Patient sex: M
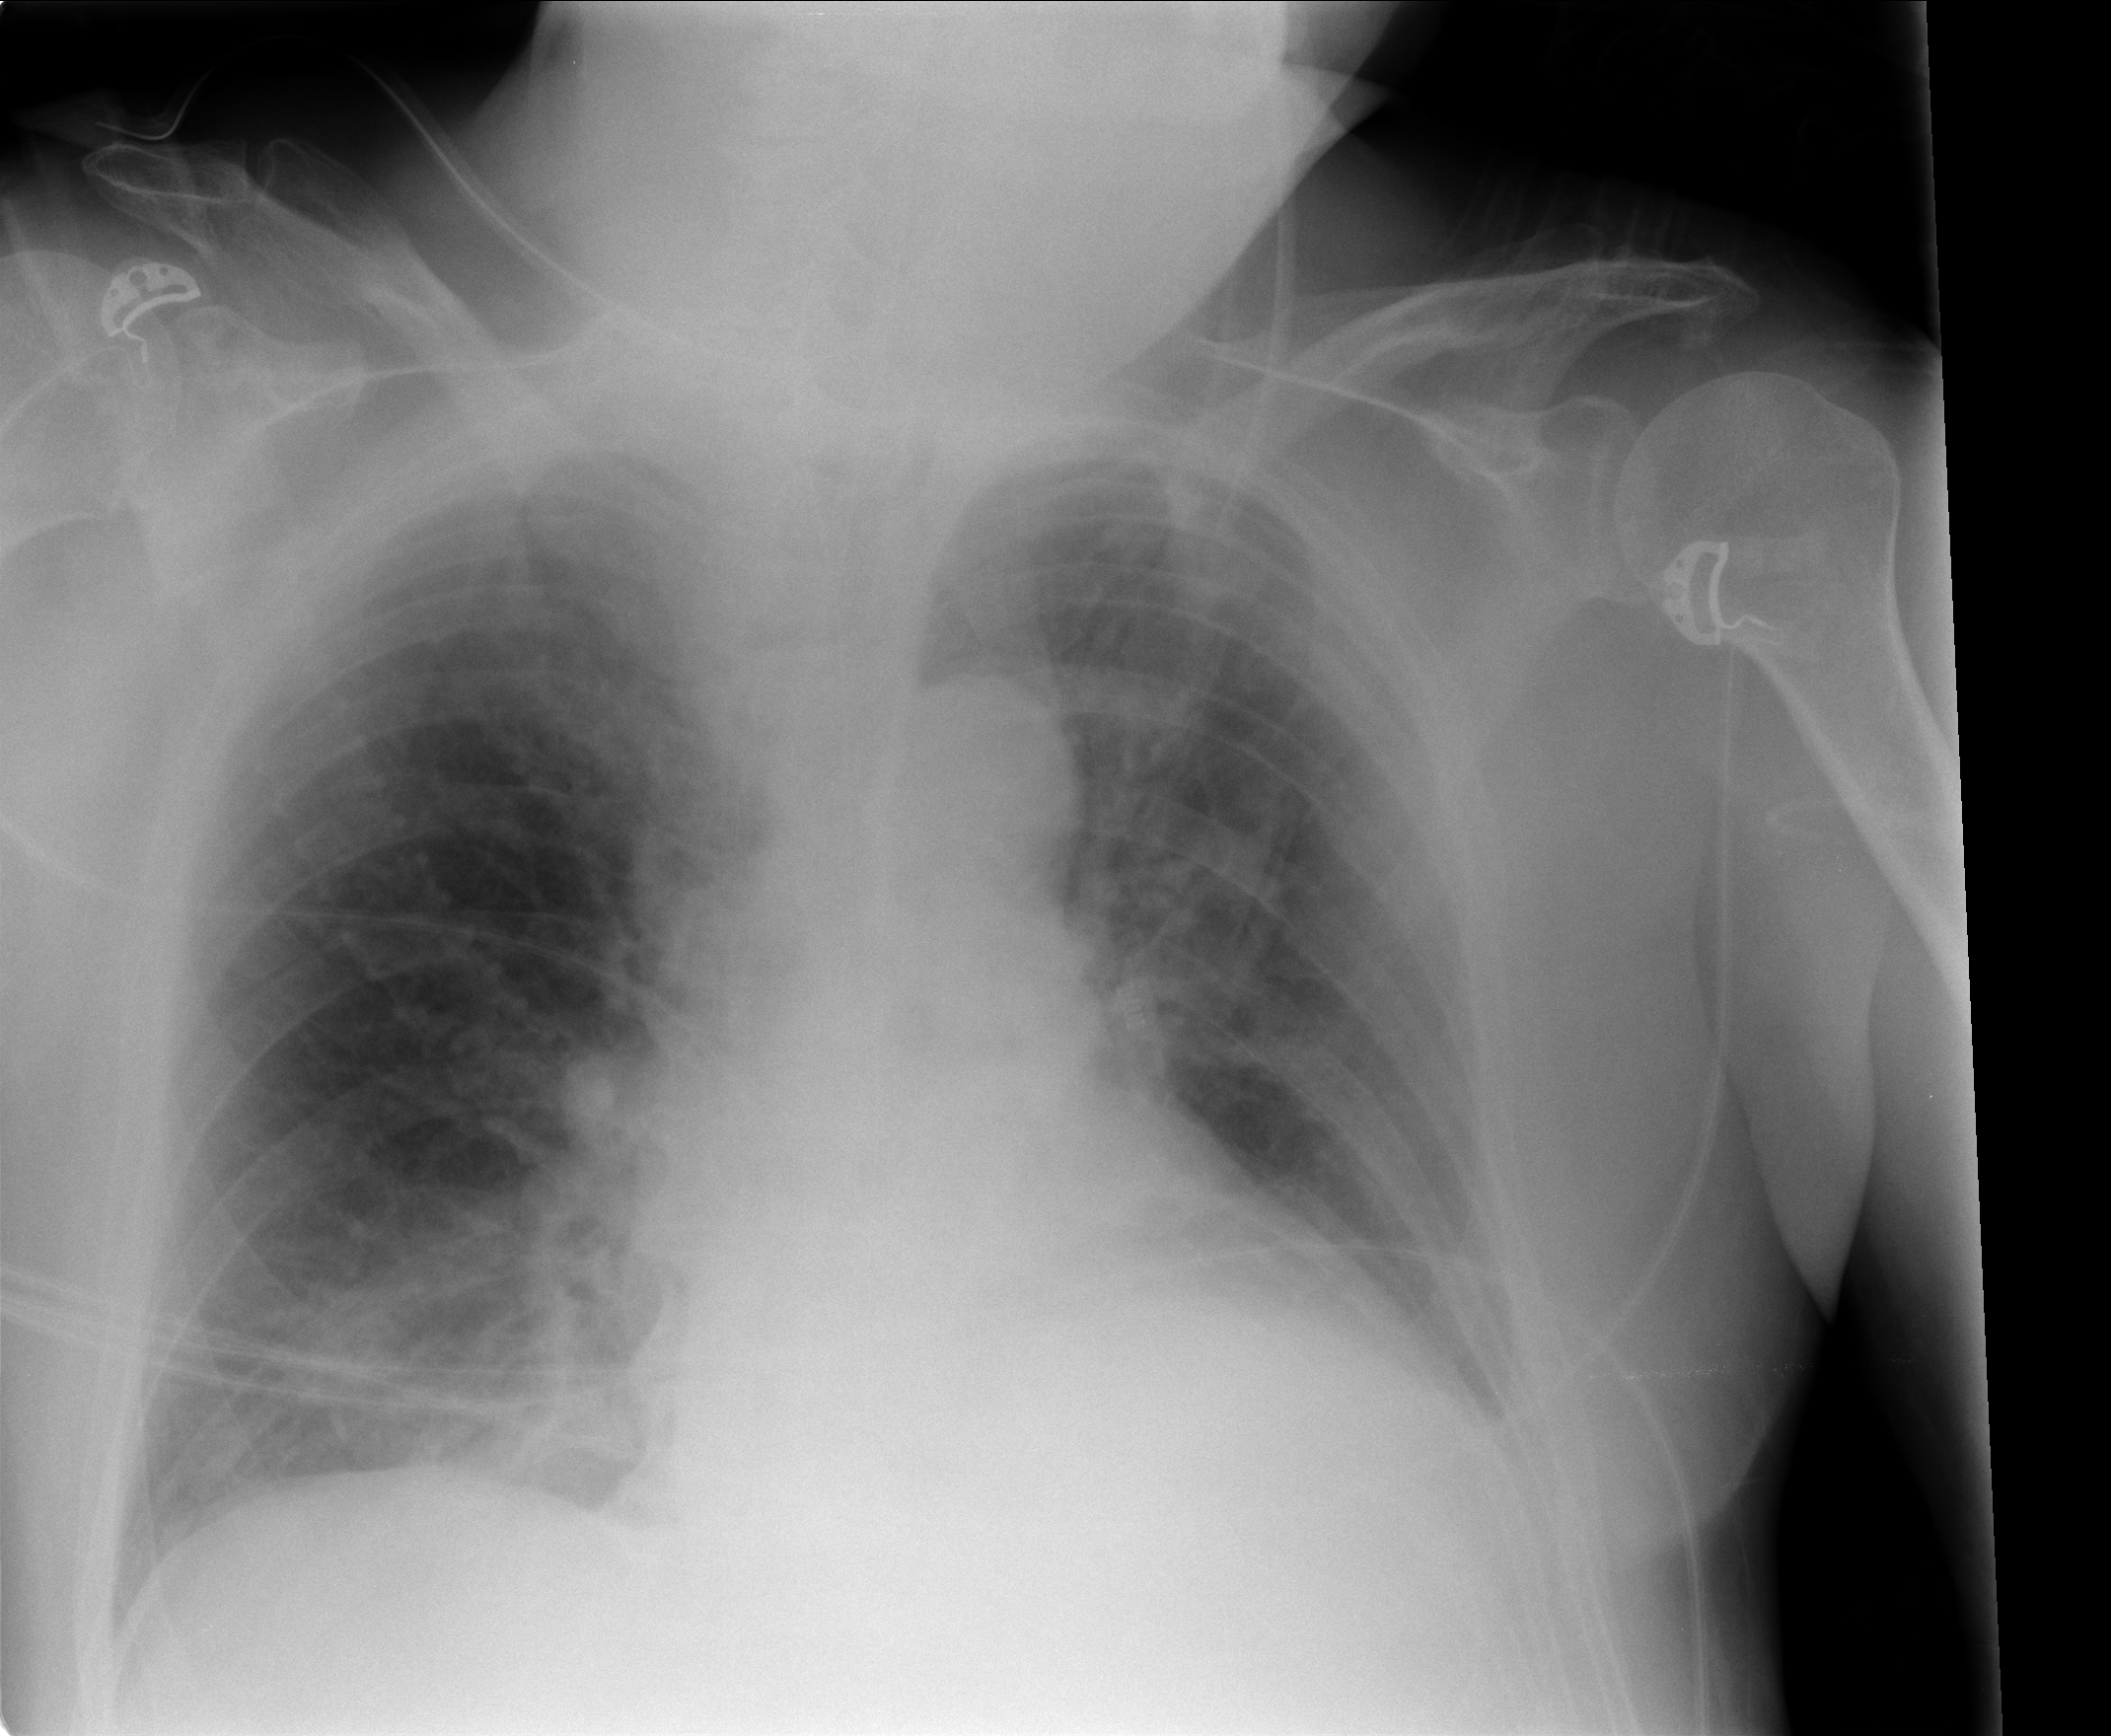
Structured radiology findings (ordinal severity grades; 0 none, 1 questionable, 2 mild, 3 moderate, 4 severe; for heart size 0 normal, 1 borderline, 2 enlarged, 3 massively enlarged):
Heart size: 0
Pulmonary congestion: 0
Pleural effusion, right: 0
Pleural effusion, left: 2
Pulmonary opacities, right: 2
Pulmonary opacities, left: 0
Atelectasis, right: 1
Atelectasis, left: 2